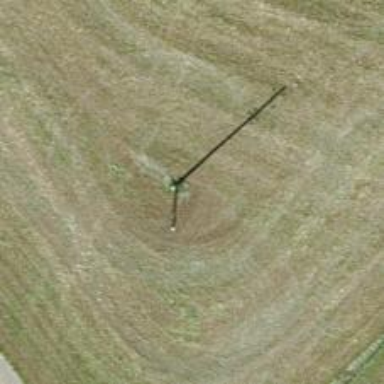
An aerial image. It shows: Minor power line.